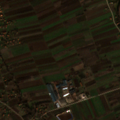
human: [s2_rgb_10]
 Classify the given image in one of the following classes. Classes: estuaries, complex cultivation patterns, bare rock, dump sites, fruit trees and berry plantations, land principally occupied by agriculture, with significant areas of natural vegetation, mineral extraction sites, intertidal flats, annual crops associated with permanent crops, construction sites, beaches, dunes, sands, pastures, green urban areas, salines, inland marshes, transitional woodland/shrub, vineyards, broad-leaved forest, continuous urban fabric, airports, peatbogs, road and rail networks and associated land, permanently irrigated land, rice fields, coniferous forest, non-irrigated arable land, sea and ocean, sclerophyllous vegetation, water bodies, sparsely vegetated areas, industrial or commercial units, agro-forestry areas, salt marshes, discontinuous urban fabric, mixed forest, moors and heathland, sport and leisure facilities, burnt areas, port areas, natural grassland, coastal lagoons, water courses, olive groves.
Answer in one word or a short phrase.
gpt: discontinuous urban fabric, complex cultivation patterns, land principally occupied by agriculture, with significant areas of natural vegetation